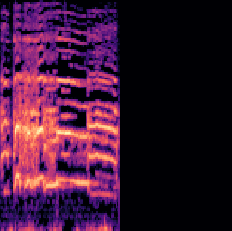
Sound class: Rooster